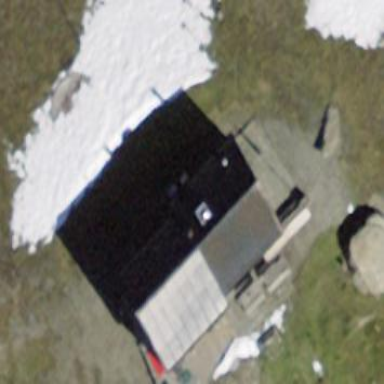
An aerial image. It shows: Hut.